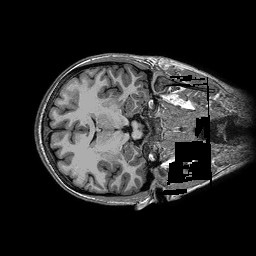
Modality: T1w
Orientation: axial
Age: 30
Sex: female